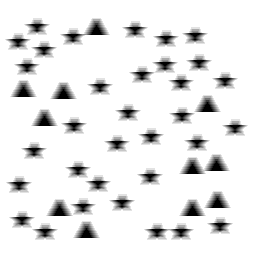
Squares: 0
Triangles: 11
Stars: 33
Total shapes: 44